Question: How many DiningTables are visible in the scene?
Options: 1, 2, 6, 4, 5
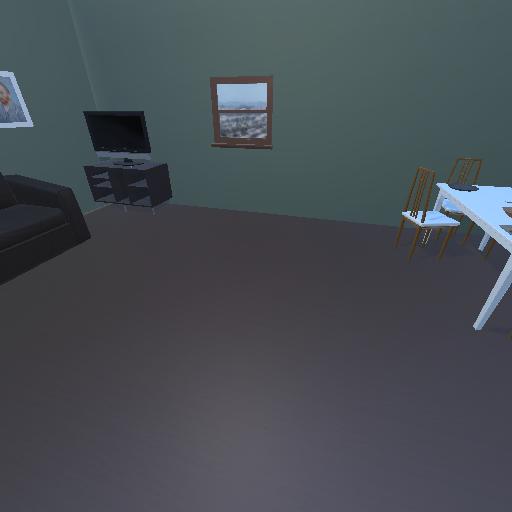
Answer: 1